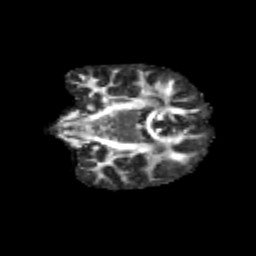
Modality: FA
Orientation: coronal
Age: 13
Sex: female
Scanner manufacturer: siemens
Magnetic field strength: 3 T
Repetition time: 3.8 s
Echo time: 0.07 s